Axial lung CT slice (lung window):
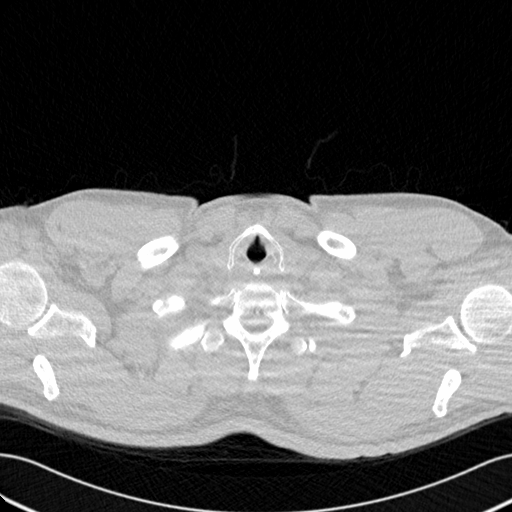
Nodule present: no